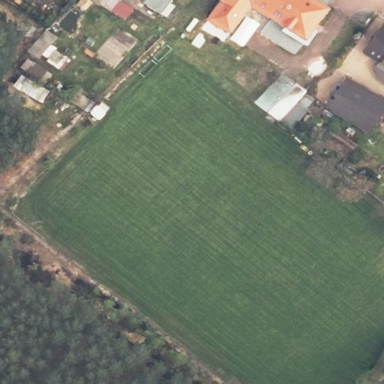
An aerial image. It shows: Pitch for leisure activities.